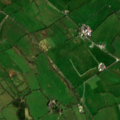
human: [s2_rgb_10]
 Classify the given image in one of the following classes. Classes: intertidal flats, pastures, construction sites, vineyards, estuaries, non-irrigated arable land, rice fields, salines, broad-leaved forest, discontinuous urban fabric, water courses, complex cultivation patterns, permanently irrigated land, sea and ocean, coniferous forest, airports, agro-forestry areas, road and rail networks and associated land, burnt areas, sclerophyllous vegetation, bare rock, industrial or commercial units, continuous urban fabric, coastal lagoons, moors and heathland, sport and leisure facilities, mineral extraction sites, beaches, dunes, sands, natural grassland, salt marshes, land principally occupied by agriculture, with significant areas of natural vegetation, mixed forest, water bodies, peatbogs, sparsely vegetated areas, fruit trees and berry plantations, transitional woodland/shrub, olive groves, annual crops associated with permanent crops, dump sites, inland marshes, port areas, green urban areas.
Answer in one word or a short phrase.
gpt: pastures